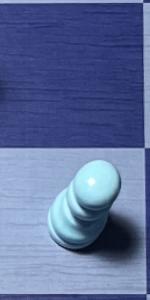
Label: Pawn_White